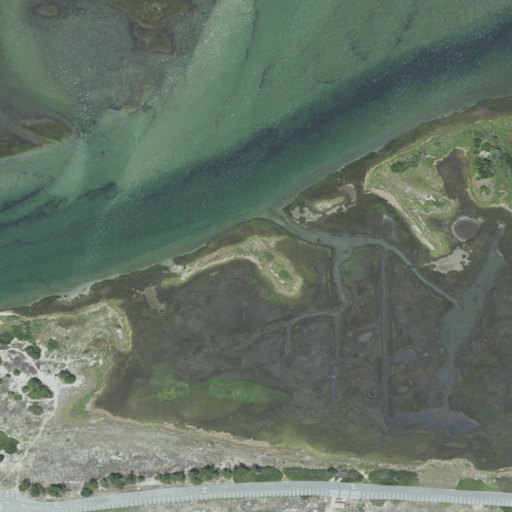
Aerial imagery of cape in Massachusetts named Davis Beach containing herbaceous wetlands, open water, barren land, medium intensity development, high intensity development, and low intensity development